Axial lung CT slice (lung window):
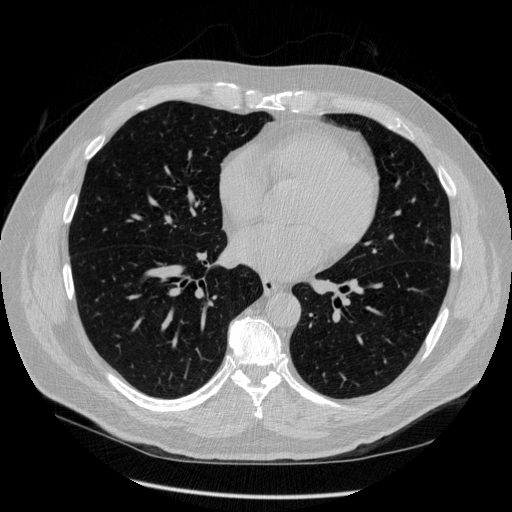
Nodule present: no